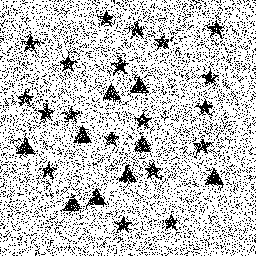
Squares: 0
Triangles: 9
Stars: 19
Total shapes: 28